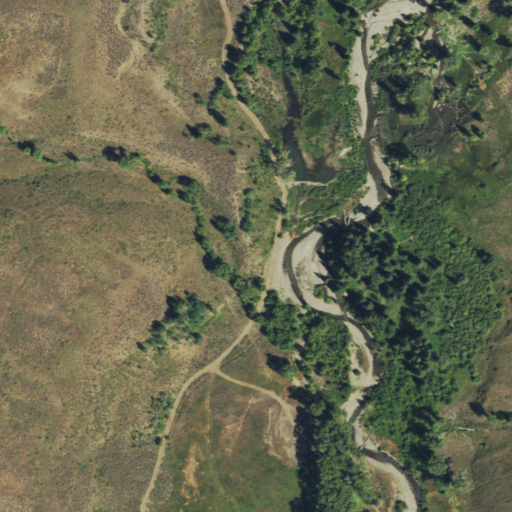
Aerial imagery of valley in Colorado named Cottonwood Gulch containing shrub, woody wetlands, deciduous forest, and mixed forest